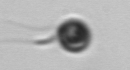
Label: flagellate